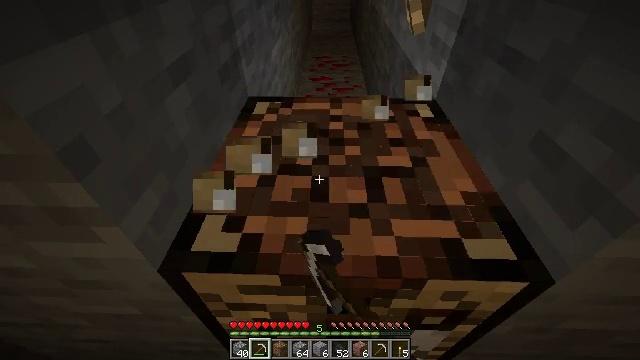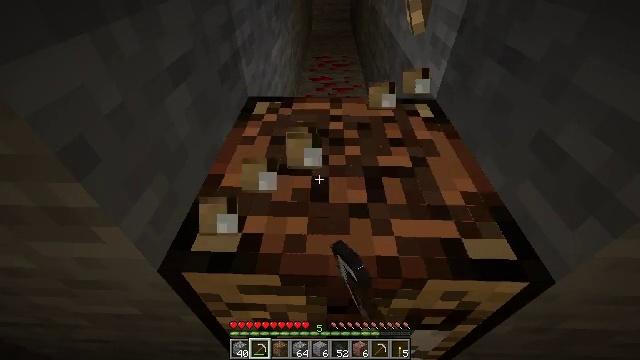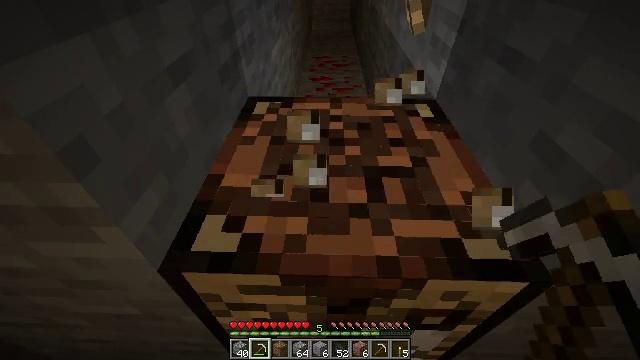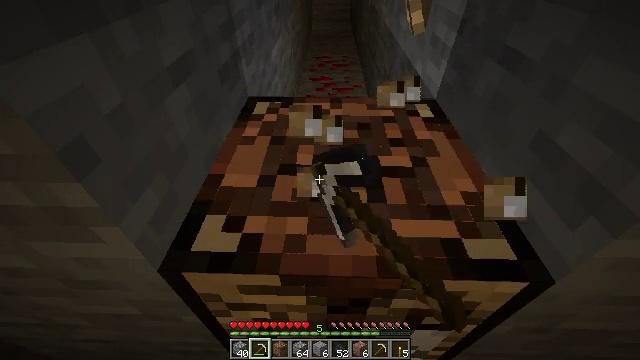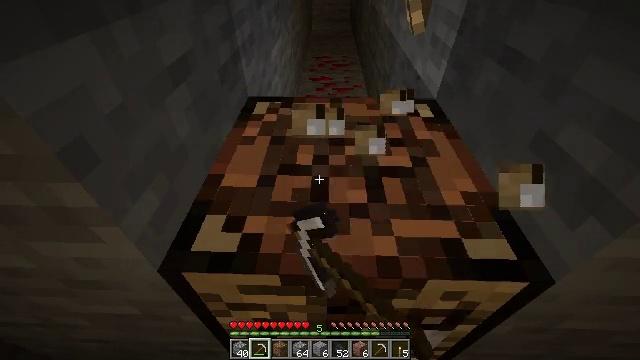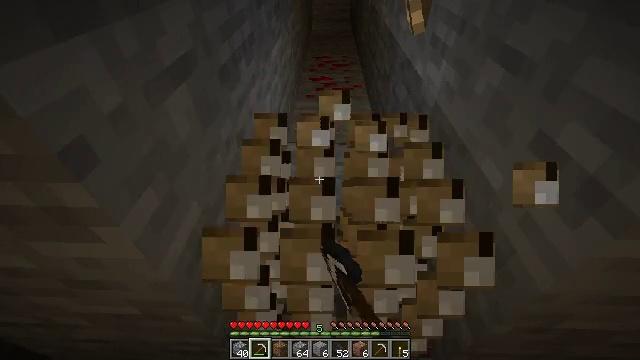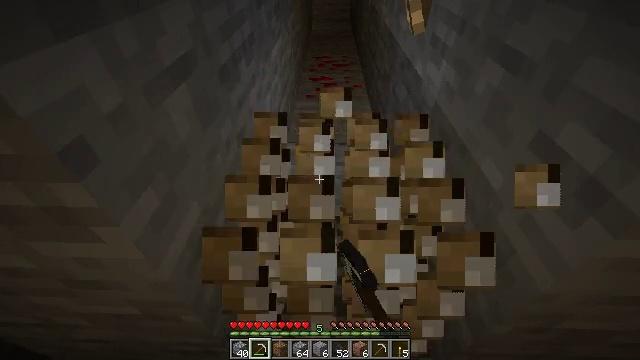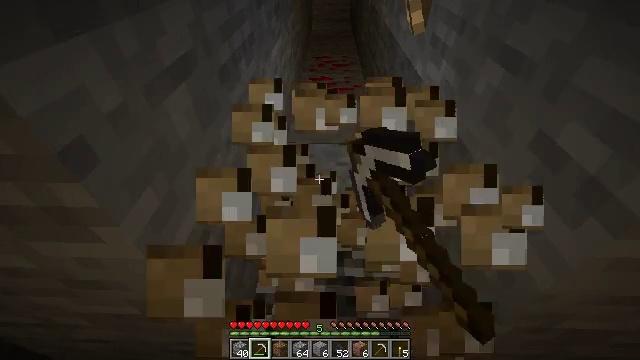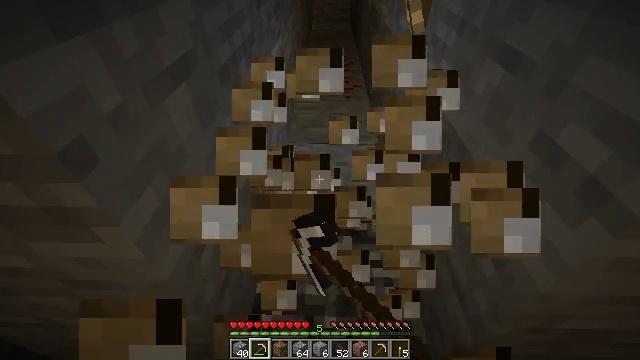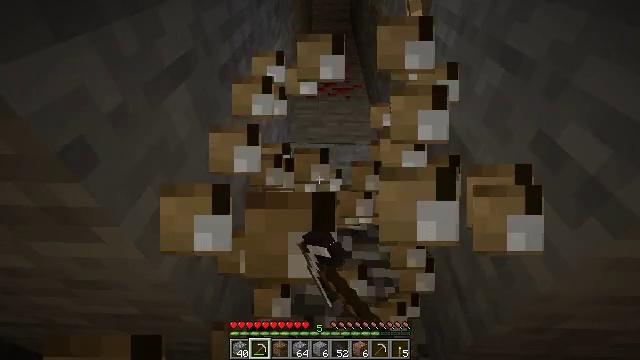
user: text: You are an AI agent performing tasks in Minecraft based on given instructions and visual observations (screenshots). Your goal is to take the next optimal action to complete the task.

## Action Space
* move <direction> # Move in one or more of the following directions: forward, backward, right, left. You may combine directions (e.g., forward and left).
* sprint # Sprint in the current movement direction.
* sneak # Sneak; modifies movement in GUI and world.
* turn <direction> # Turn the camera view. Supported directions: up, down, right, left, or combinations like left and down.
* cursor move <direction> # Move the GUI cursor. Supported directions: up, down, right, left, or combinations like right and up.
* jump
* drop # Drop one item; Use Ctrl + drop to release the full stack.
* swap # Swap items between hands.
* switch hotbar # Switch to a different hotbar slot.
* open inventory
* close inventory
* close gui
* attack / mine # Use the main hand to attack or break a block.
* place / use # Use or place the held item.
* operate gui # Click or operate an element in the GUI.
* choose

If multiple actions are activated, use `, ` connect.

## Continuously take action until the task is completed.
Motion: motion action
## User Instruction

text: Put back the crafting table.
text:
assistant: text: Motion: attack / mine
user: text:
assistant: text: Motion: attack / mine
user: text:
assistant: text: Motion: attack / mine
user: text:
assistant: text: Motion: attack / mine
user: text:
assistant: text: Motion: attack / mine
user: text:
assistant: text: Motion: attack / mine
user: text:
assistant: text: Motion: attack / mine
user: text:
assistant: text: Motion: attack / mine
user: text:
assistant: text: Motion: attack / mine
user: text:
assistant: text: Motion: attack / mine